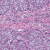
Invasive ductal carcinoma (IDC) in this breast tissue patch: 1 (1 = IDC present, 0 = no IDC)